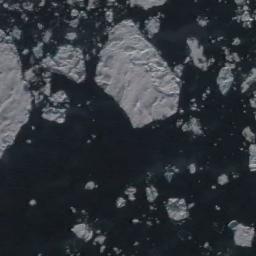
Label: sea_ice